Aerial crown-view tile of a tropical tree (Barro Colorado Island, Panama), acquired 20240813:
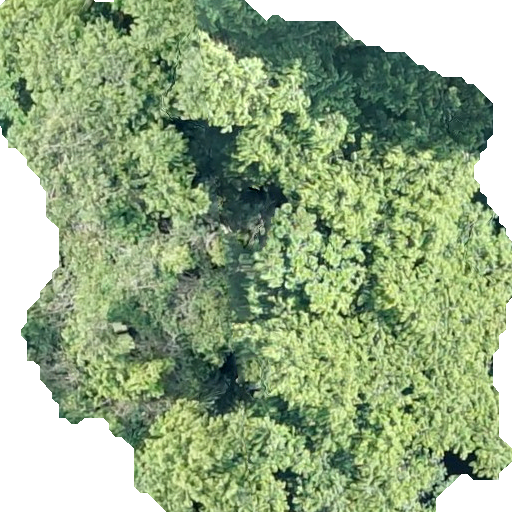
Species: Guazuma ulmifolia
GBIF accepted scientific name: Guazuma ulmifolia
Crown area: 372.027 m²